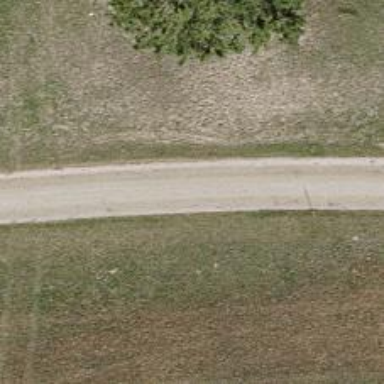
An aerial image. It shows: Unclassified road.